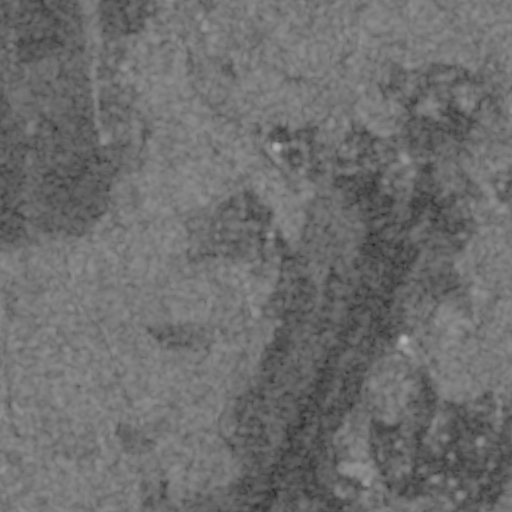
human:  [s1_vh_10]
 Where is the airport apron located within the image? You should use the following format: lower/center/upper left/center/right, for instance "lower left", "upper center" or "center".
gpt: The airport apron is located in the lower right of the image.
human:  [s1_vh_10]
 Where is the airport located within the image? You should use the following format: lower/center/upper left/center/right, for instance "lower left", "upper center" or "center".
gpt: There is no airport in the image.

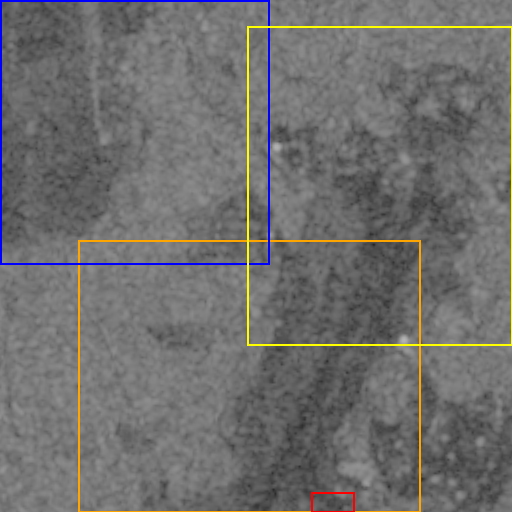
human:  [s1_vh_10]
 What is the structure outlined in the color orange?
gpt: The structure outlined in orange is an airport.
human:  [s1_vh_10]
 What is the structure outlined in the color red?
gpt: The structure outlined in red is an airport apron.
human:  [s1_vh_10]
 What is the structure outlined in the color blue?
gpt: The structure outlined in blue is a crop field.
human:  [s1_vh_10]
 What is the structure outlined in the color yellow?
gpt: The structure outlined in yellow is a quarry.
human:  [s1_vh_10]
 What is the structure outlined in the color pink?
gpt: There is no pink outline.